Field crop: maize
Growth stage: 2
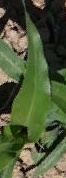
Species: maize